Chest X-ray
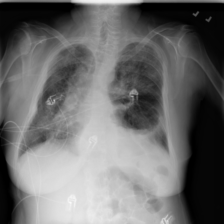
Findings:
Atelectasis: negative
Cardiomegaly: negative
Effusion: negative
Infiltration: positive
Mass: negative
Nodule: negative
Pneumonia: negative
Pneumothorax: negative
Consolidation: negative
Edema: negative
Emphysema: negative
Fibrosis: negative
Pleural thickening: negative
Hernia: negative